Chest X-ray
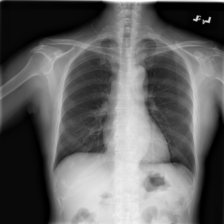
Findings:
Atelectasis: negative
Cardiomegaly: negative
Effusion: negative
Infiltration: negative
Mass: negative
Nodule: negative
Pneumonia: negative
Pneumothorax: negative
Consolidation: negative
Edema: negative
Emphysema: negative
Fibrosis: negative
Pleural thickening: negative
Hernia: negative